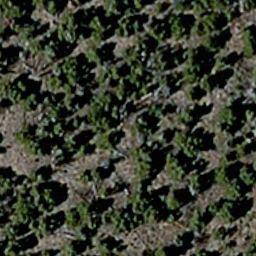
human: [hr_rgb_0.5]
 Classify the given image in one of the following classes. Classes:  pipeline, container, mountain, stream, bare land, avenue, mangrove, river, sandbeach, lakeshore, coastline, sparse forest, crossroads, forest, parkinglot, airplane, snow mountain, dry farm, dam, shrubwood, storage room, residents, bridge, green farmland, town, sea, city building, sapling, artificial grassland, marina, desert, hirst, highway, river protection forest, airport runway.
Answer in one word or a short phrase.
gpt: sparse forest